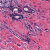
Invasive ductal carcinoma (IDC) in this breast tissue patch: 0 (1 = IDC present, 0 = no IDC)